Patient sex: F
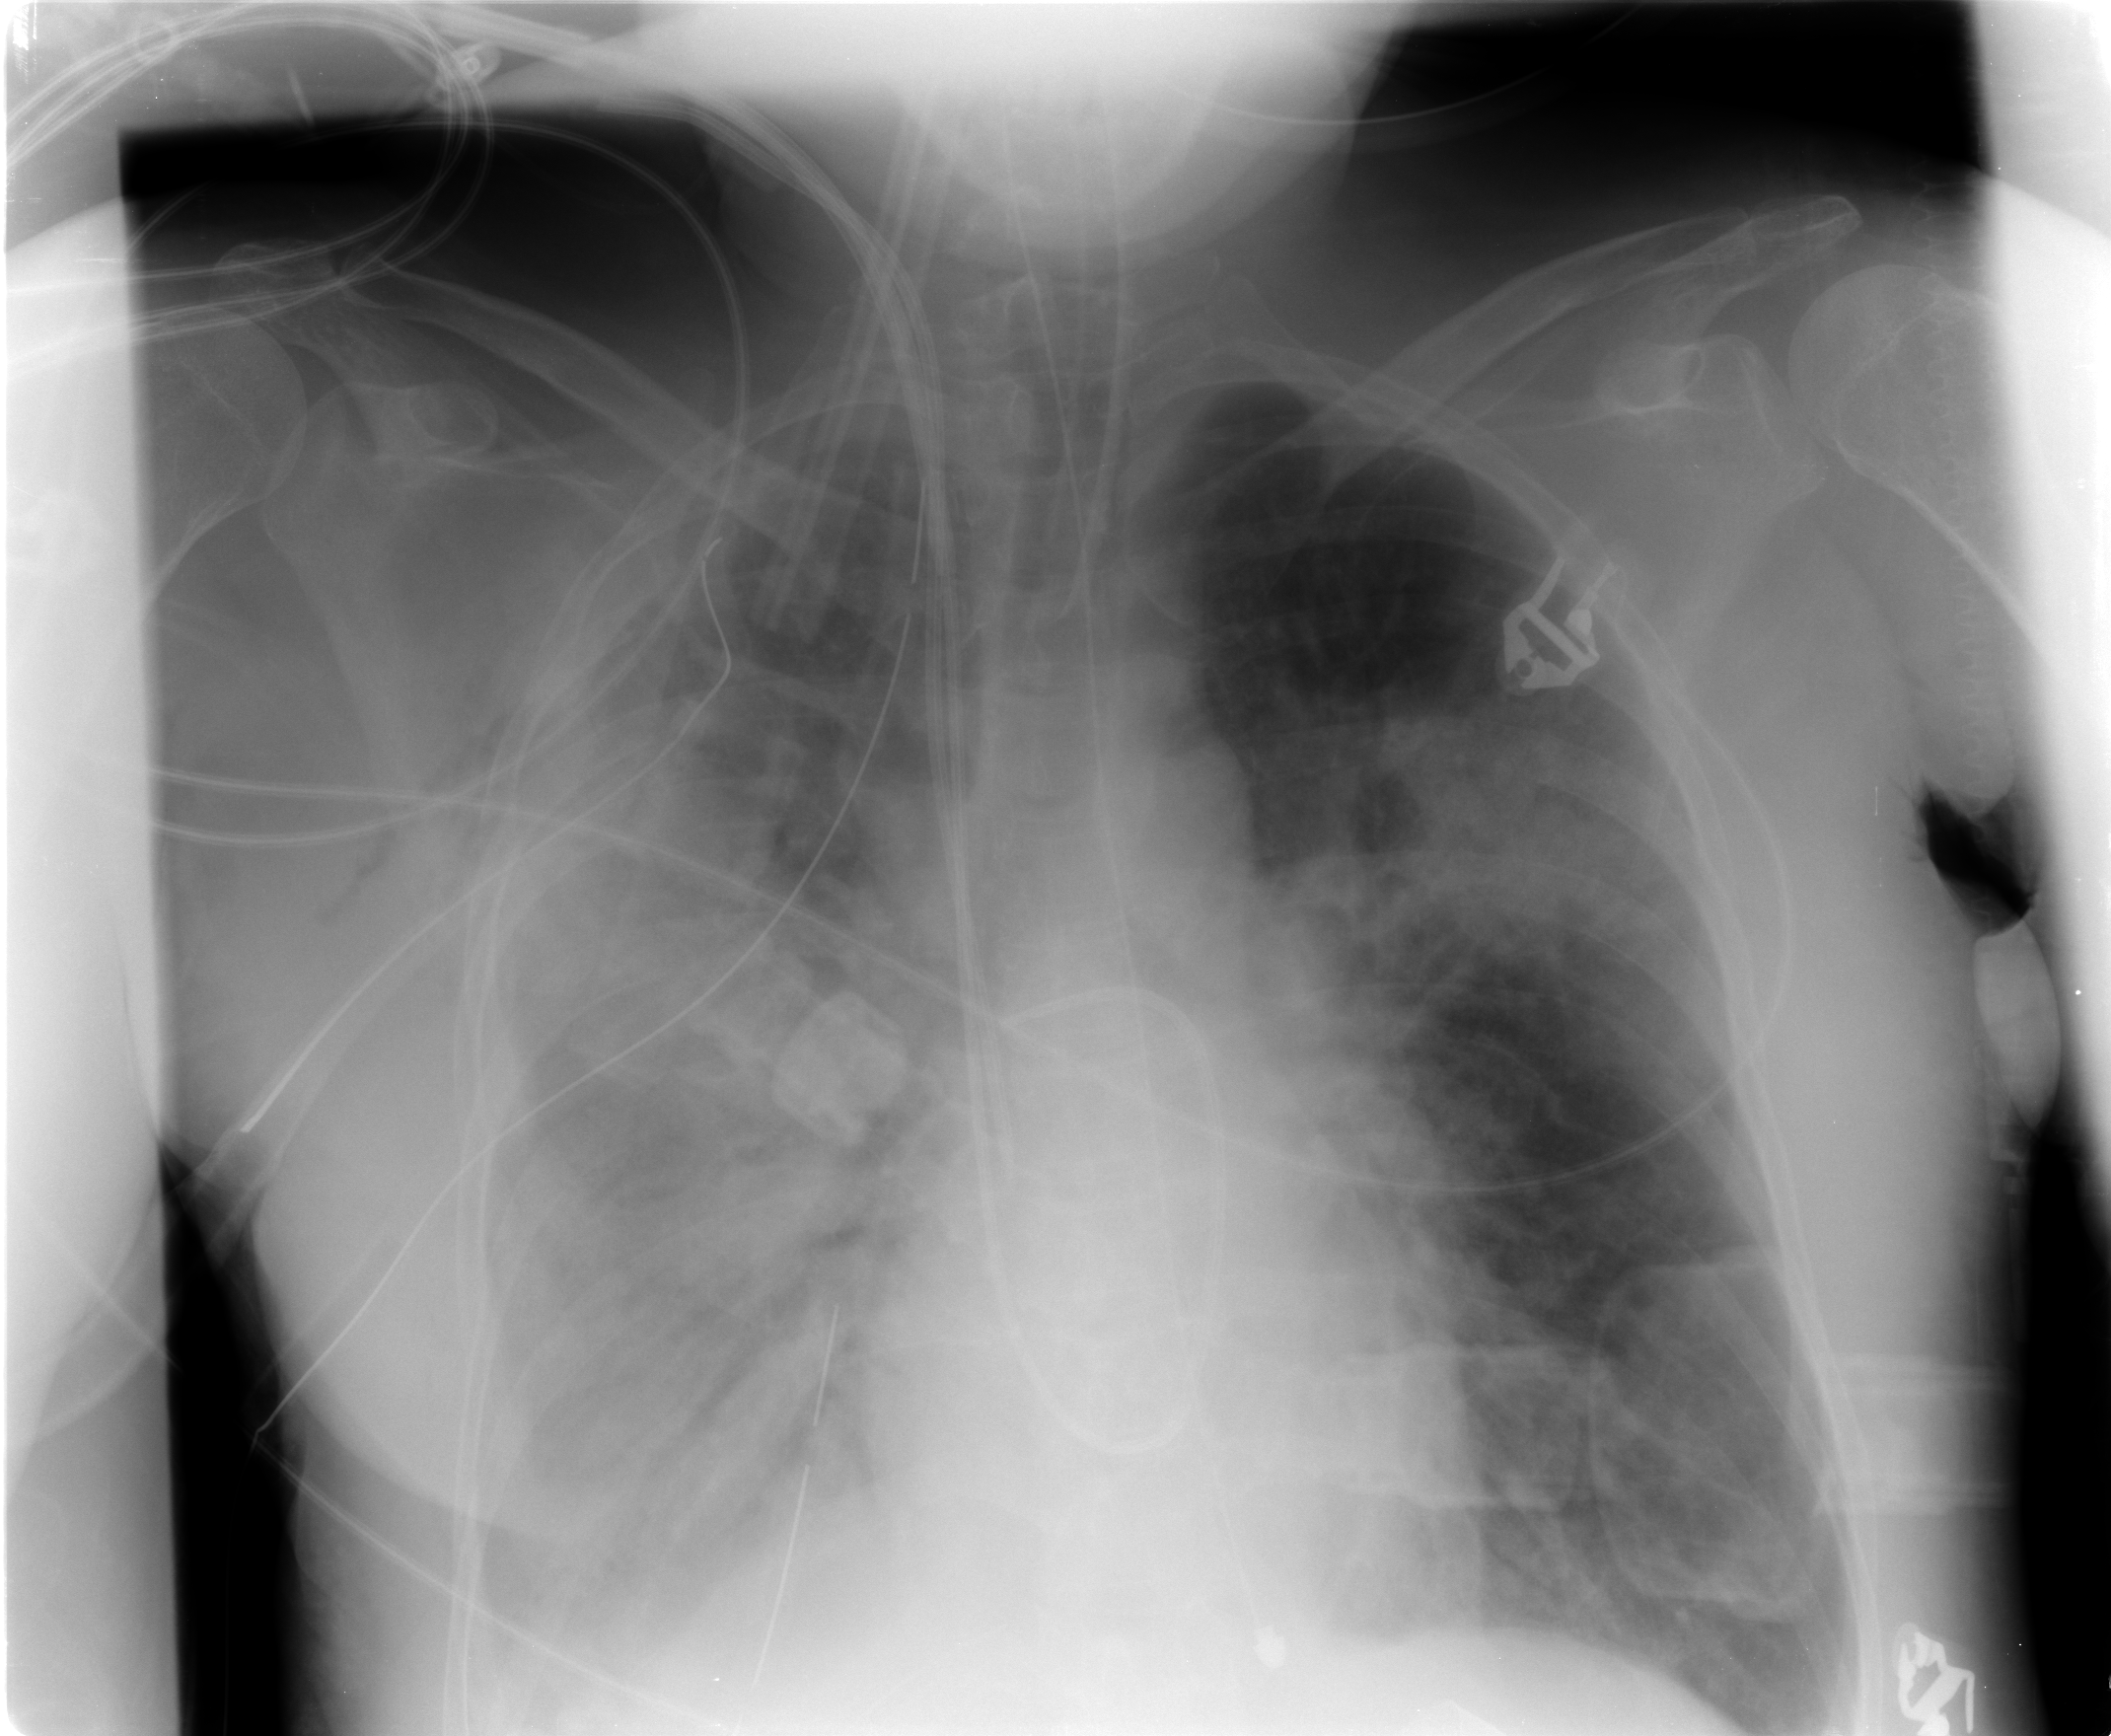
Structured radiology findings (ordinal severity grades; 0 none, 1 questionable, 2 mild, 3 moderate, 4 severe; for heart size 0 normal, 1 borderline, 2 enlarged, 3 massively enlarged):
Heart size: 0
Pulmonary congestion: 2
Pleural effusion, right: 3
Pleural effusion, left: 0
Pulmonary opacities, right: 4
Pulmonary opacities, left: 3
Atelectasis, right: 4
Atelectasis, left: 2